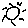
Label: sun